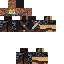
A male human skin with medium skin, wearing brown long hair dressed in a blue hoodie and brown pants, featuring a closed mouth.